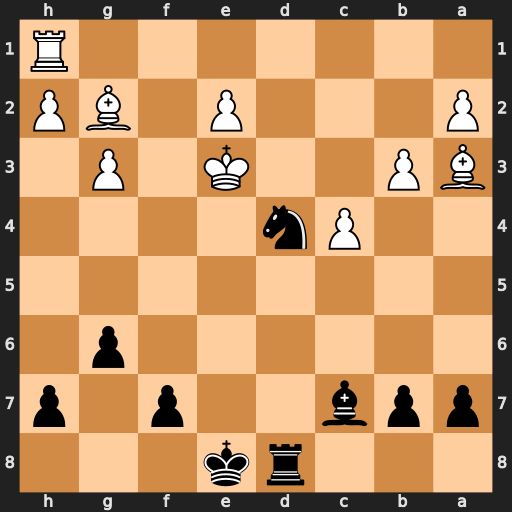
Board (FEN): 3rk3/ppb2p1p/6p1/8/2Pn4/BP2K1P1/P3P1BP/7R
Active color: b
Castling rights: -
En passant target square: -
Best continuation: Nc2+ Kf2 Nxa3